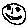
Label: smiley face